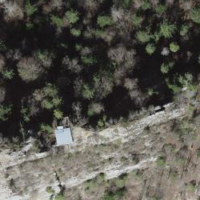
EUNIS habitat code: 44
Species observed at this site:
Juniperus communis
Hippocrepis comosa
Falco peregrinus
Falco tinnunculus
Columba palumbus